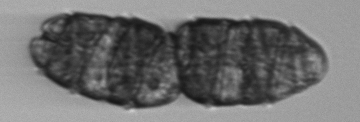
Label: Margalefidinium